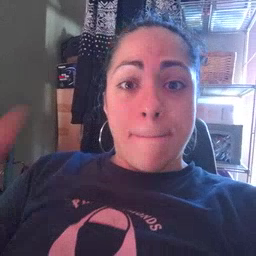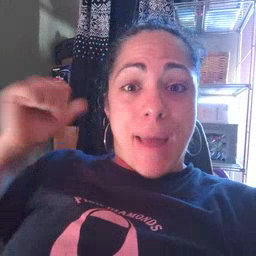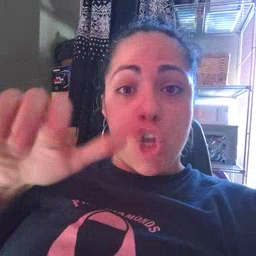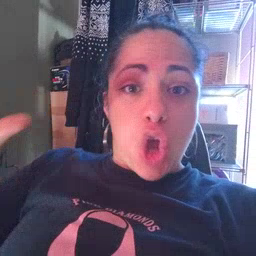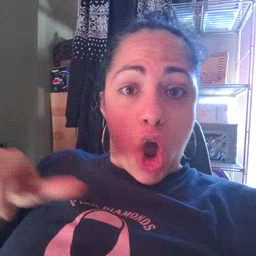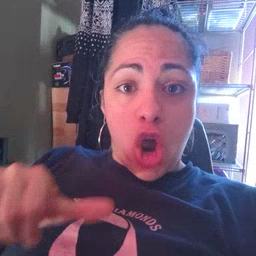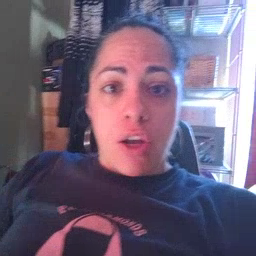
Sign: backyard